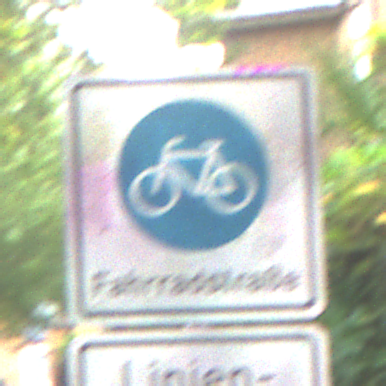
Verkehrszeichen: BeginnFahrradstrasse
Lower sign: BesondereFahrzeugeUndTransportgueter2
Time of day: MorningAfternoon
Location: Outdoor (Urban)
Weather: Overcast
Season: NotSpecified
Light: Natural